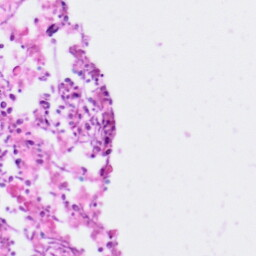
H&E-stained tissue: Pancreatic